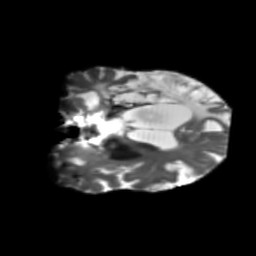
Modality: T2w
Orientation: coronal
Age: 71
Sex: female
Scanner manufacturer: siemens
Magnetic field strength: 3 T
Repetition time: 5.47 s
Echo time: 0.0854 s